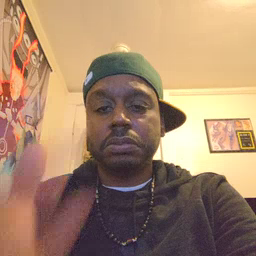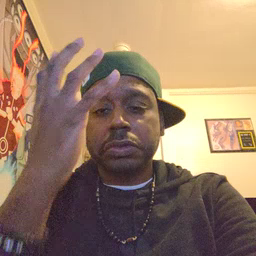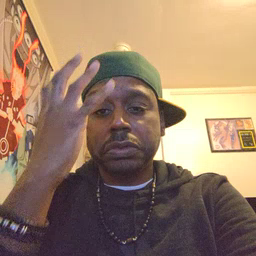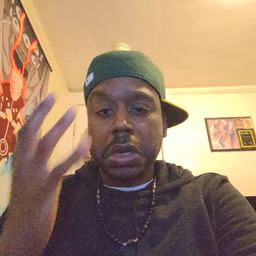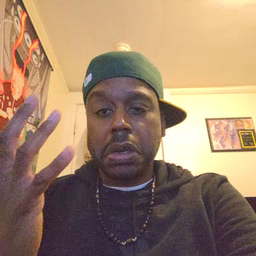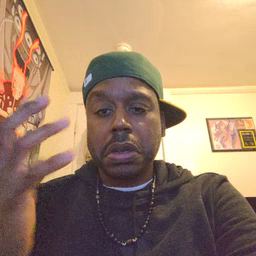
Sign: sad